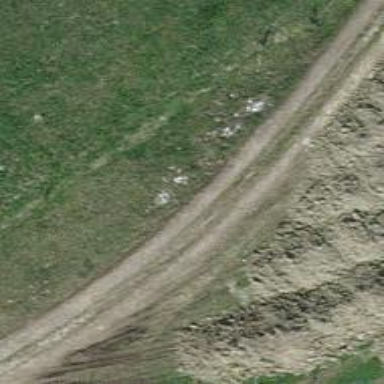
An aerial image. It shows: Track road with ground surface.